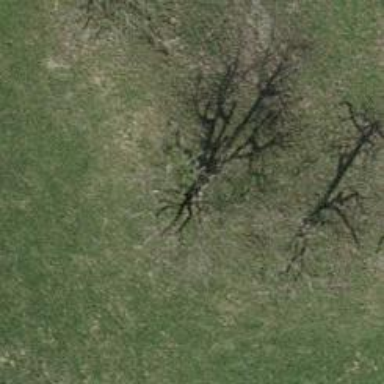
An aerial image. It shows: Single tag "natural: tree."